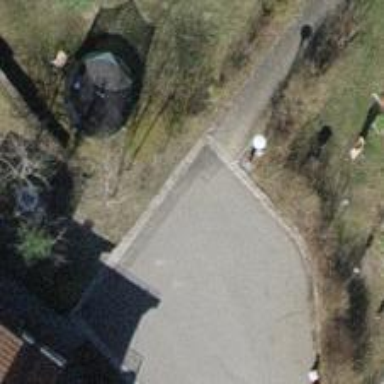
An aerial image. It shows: Paved steps.